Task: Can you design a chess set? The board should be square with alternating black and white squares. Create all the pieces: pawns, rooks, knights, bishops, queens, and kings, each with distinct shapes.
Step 1878:
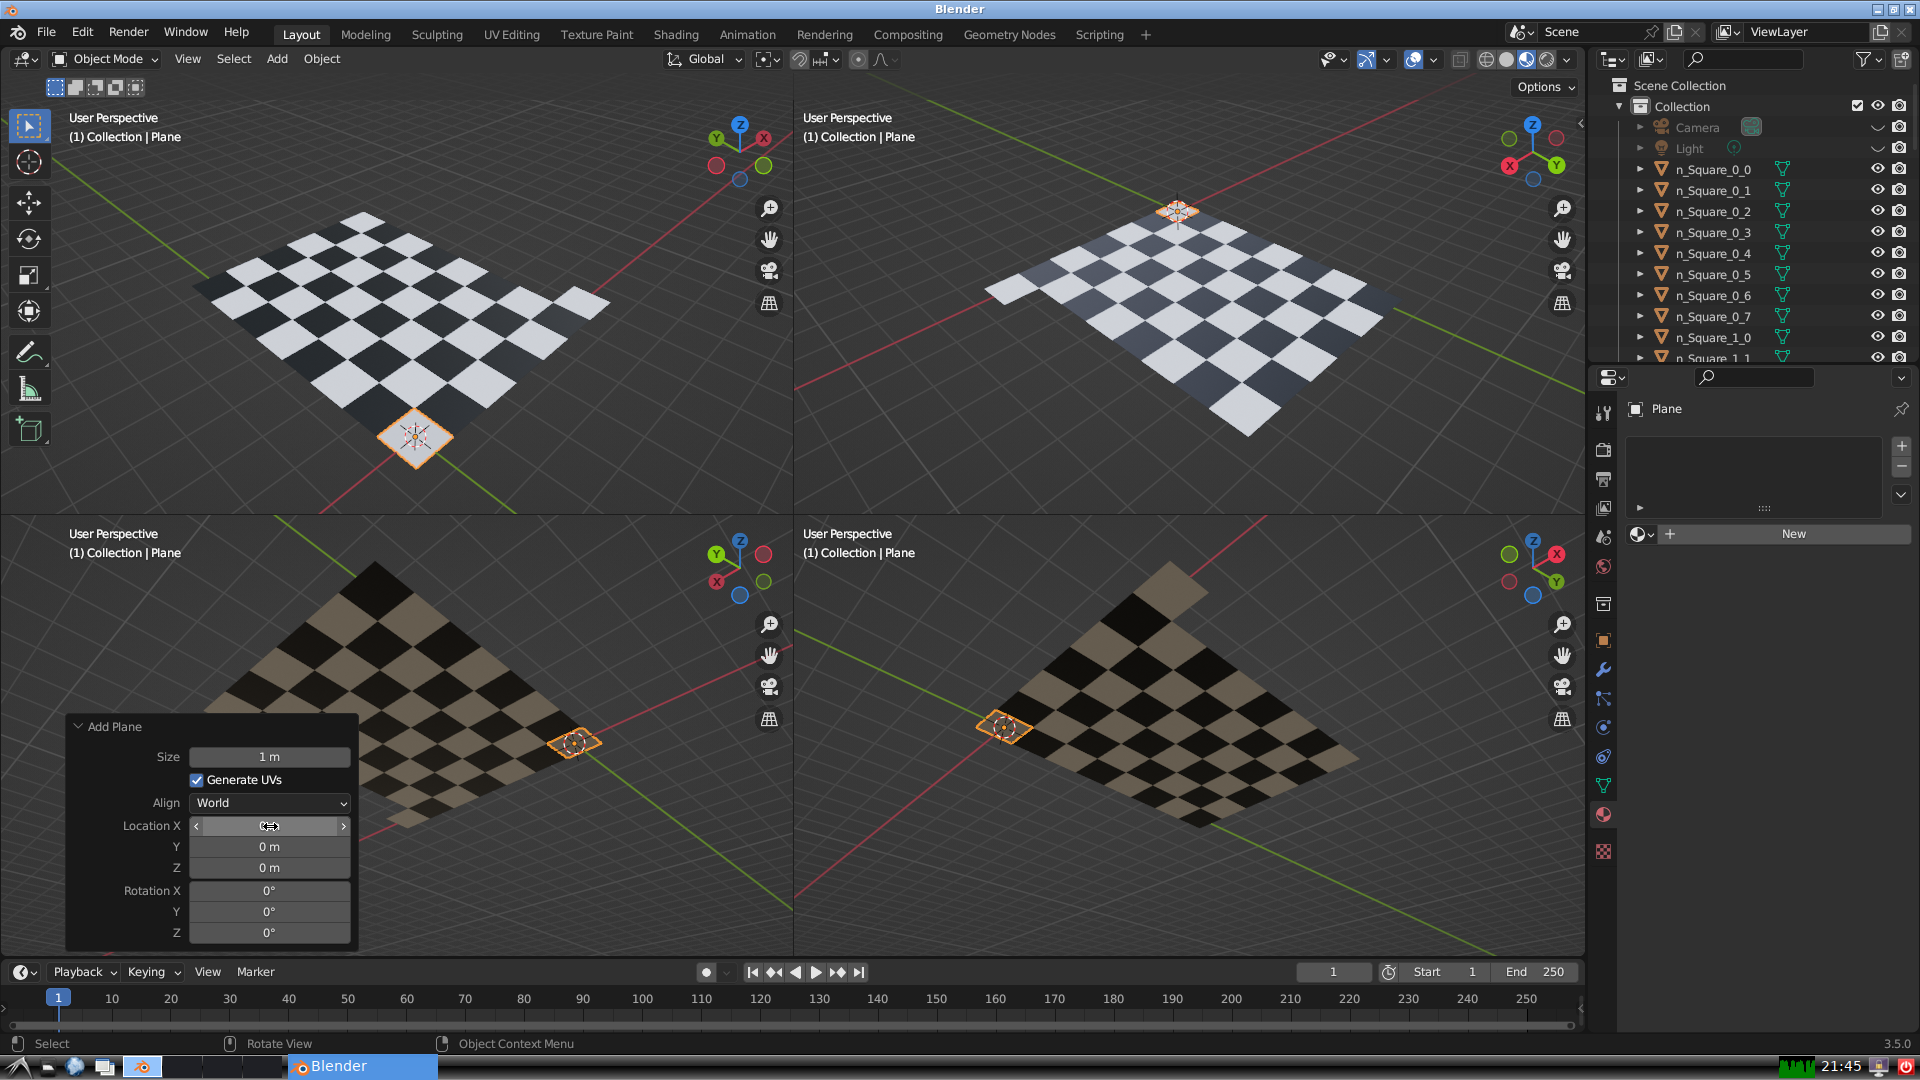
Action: click: no